Question: So here is a picture to help clarify what I mean:
Concatenating empty cells leave a ',', so I wanted to change the formula so that if a cell is blank in range 'J2:P2', then leave blank. Otherwise 'CONCATENATE' the email addresses.
What is a good way about this?
Thanks!

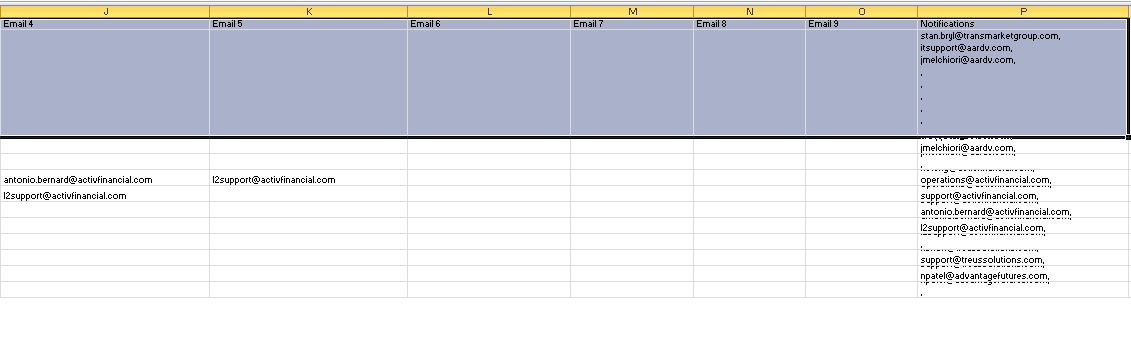
Answer: use
'''
=J2 & IF(J2="","",", ") & K2 & IF(K2="","",", ") & L2 & IF(L2="","",", ") & M2 & IF(M2="","",", ") & N2 & IF(N2="","",", ") & O2
'''
note that there is no last '& IF(O2="","",", ")'
For bigger ranges using VBA would be simplier. Add this UDF:
'''
Function conc(r As Range) As String
Dim c As Range
For Each c In r
If c.Value <> "" Then conc = conc & c.Value & ", "
Next
If Len(conc) > 0 Then conc = Left(Trim(conc), Len(Trim(conc)) - 1)
End Function
'''
and then call it like this: '=conc(J2:O2)'.
---
For adding UDF press +, create new module and paste code into it: